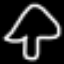
Label: mushroom